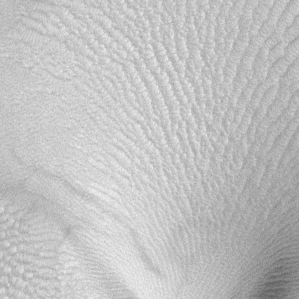
Label: frost